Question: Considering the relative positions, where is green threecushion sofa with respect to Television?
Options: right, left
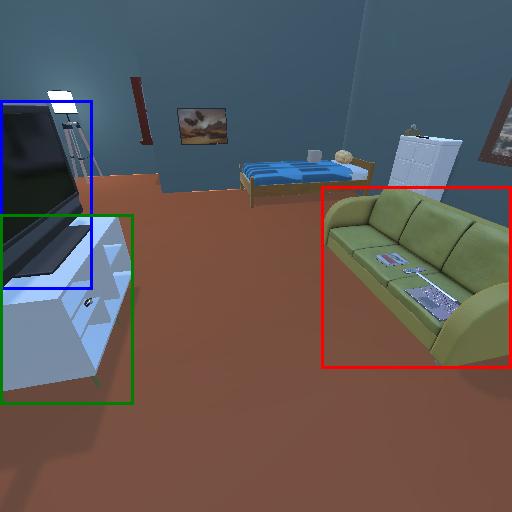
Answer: right